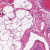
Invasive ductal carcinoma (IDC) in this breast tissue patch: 0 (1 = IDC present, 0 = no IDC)